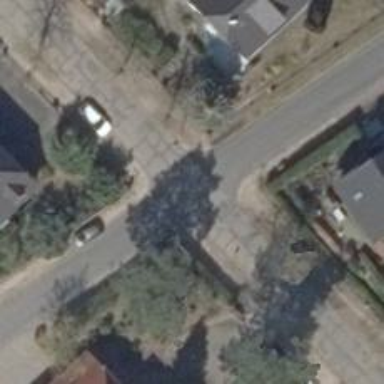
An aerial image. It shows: Residential road with concrete surface. The sidewalks on both sides have ground surface.